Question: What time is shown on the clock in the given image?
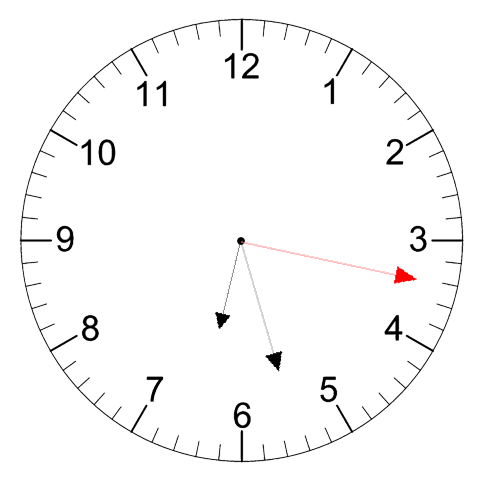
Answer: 06:27:17